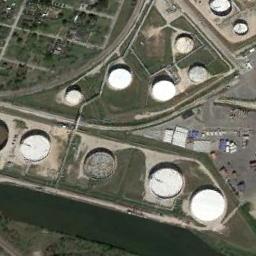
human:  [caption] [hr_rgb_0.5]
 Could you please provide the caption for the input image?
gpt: There are many different-sized storage tanks and many buildings in the factory, And there are large lawns in the factory .

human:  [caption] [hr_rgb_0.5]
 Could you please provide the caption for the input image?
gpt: The storage tanks here are half white and half black .

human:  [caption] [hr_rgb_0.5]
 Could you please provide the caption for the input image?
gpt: The storage tanks are surrounded by grass .

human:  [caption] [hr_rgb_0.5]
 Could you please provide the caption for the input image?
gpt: There are many storage tanks on the bare land next to the river .

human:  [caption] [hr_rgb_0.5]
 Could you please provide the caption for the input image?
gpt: There are some white storage tanks beside a river .